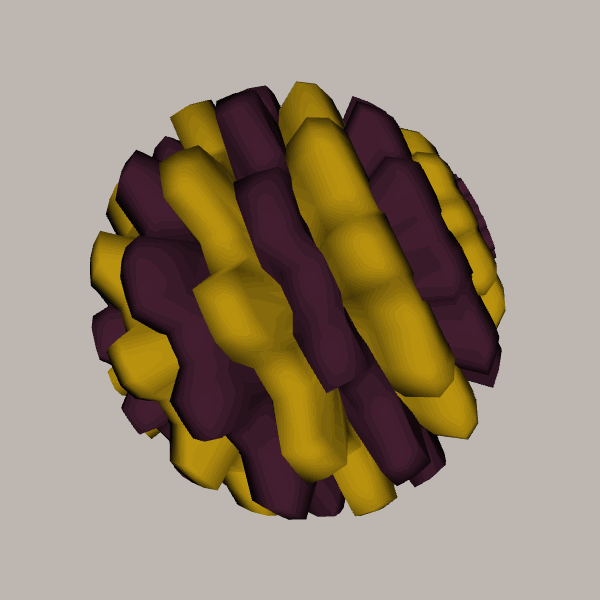
Background: light